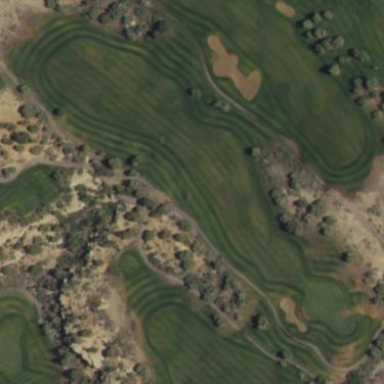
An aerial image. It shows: Area with grass used as rough in golf course.